Question: I am using angular js. I want to get value from input inside a row in table.
Below there is an input element. When i click the button (add) i need to get the value for that particular row.
view
'''
<tr ng-click="" ng-repeat='customer in customers | filter:query | orderBy: sort.field : sort.order'>
<td ng-repeat='field in fields'>
{{customer[field]}}
</td>
<td mult-ecs>
<p class="input-group">
<span class="input-group-addon">Rs</span>
<input class="form-control" name="debit" type="text" ng-model="customer['id'].value">
</p>
<button ng-click="addMulEcs(customer['id'])" class="btn btn-primary btn-sm" >Add</button>
<button ng-click="removeMulEcs(customer[id])" class="btn btn-danger btn-sm" >Remove</button>
</td>
</tr>
'''
controller
'''
.directive('multEcs', ['$http', function($http){
return{
restrict: 'A',
replace:false,
scope:{
},
link: function(scope, elem, attr){
scope.addMulEcs = function(id){
}
}
}
}]);
'''
image of table

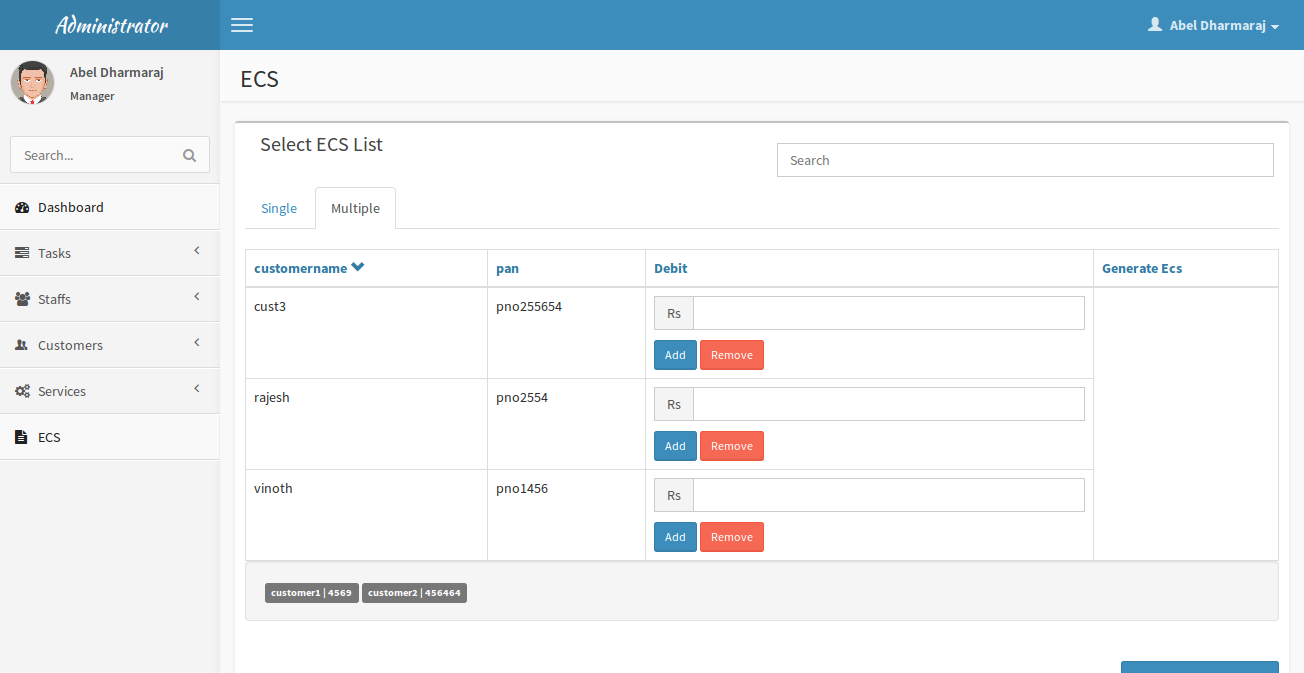
Answer: You can refer to controller scope's variable by binding it to directive scope.
In your case I think 'one way binding' just suit your situation.
In your directive setting:
'''
scope:{
localEcsValue : "@ecsValue"
},
'''
And in your template :
'''
<td mult-ecs ecs-value="customer['id'].value">
'''
This will bind 'scope.localEcsValue' to 'customer['id'].value' in controller.
And in the 'link' function you can do :
'''
scope.addMulEcs = function(id){
alert( scope.localEcsValue() )
}
'''
Be careful with using 'ng-model' inside directive. As directive will create isolated scope and cause the ng-model not bind to the correct variable. <URL>